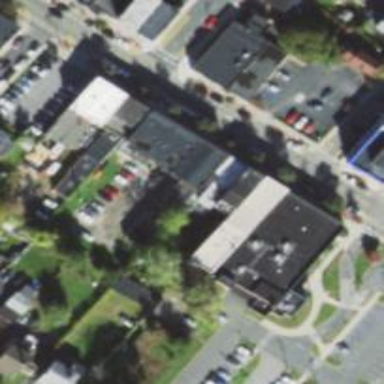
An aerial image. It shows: Public building that serves as public amenity.